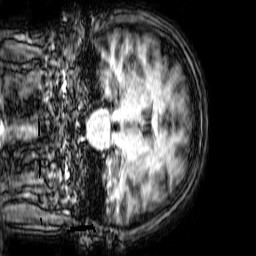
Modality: T1w
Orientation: coronal
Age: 19
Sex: male
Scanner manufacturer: philips
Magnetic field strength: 3 T
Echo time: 0.0038 s